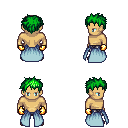
a pixel art fantasy rpg character, male body template, human, tanned skin, overskirt, metal pants, green bedhead hairstyle, gold gloves, maroon shoes, four views (front, back, left, right), 2x2 character sprite sheet, small pixel art, hard edges, no anti-aliasing